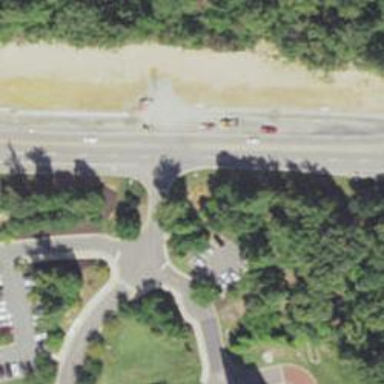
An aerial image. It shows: Tertiary link road.